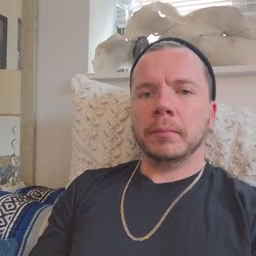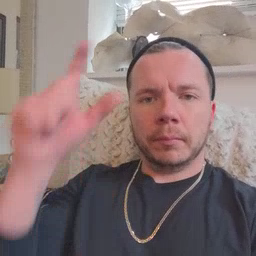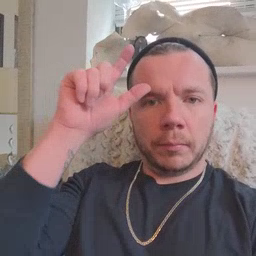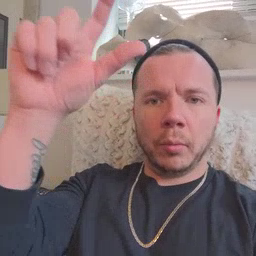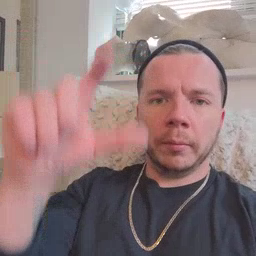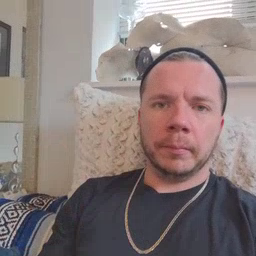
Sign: moon